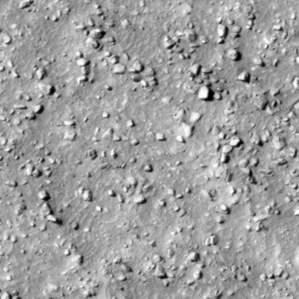
Label: non_frost